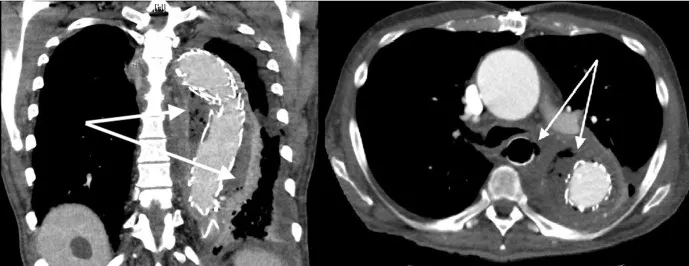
Infection of the former thoracoabdominal aneurysm with paraesophageal air inclusions.
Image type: radiology (ct)